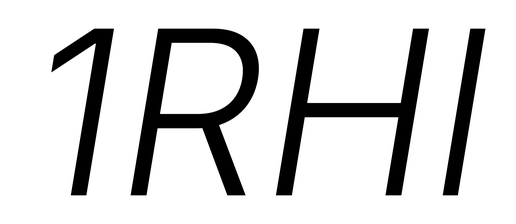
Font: Inter-Italic_Light_Italic